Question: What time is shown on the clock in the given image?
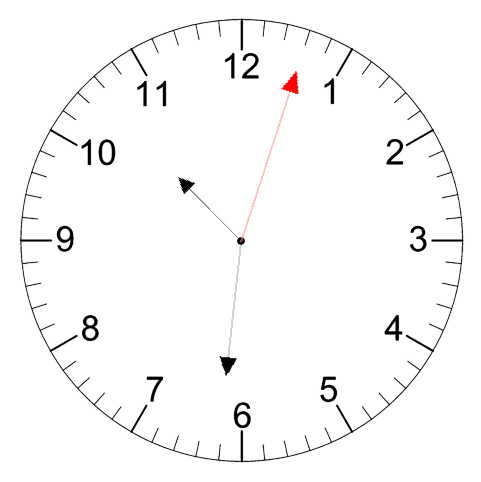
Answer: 10:31:03